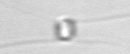
Label: Chaetoceros_similis